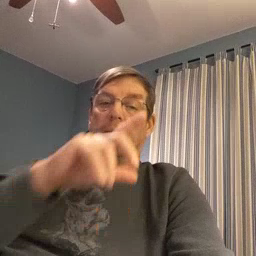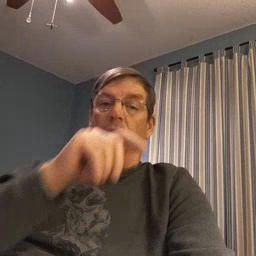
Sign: bird